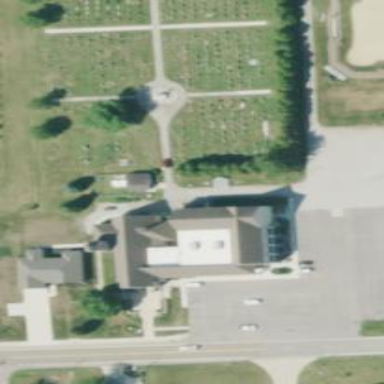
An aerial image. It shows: Place of worship.